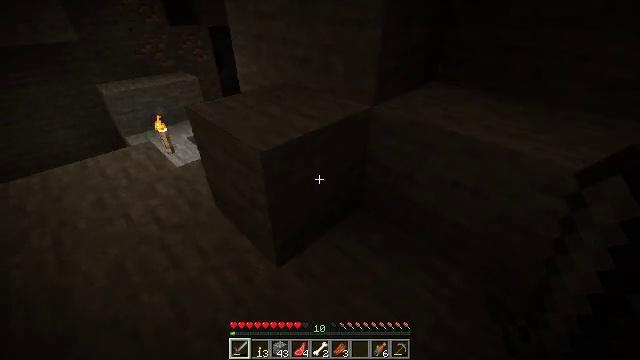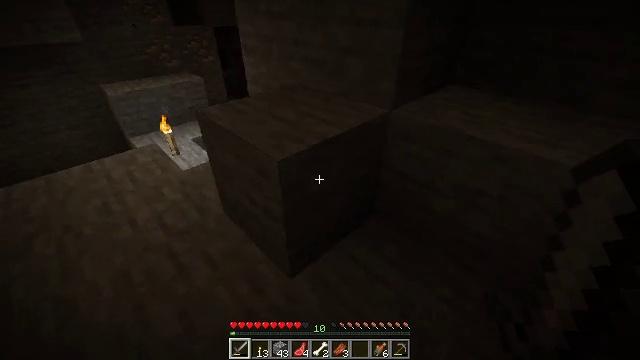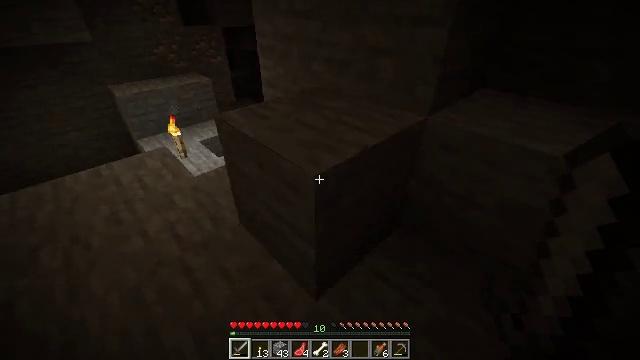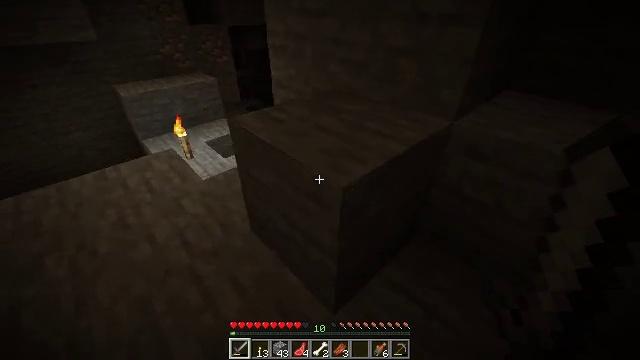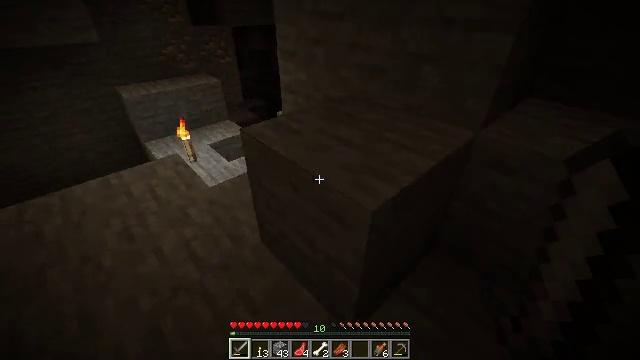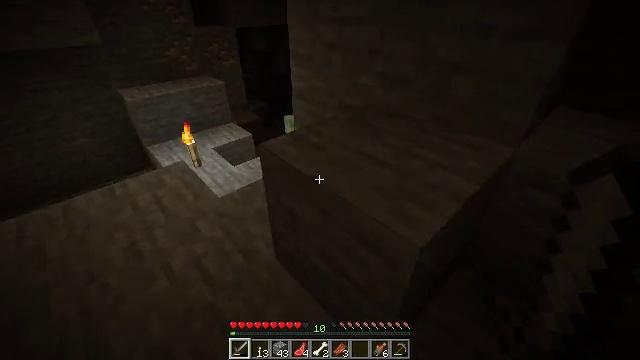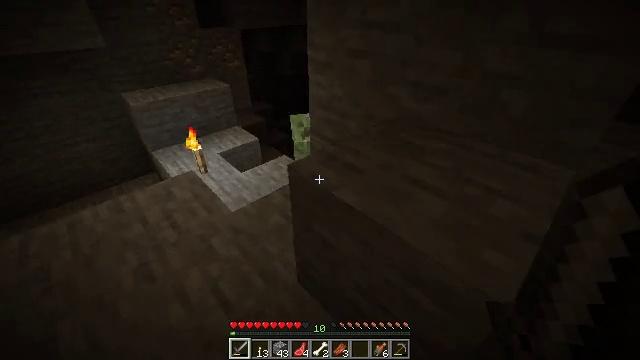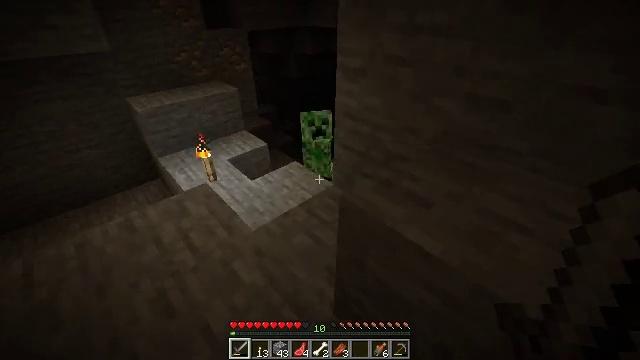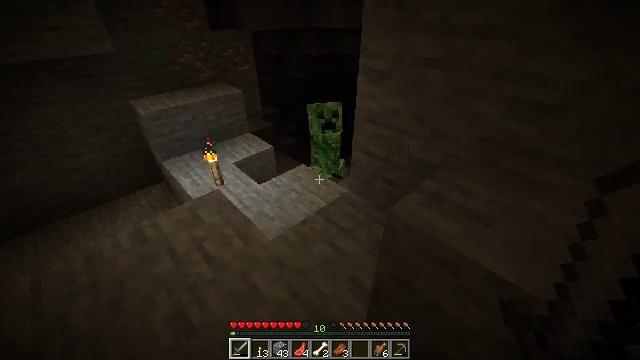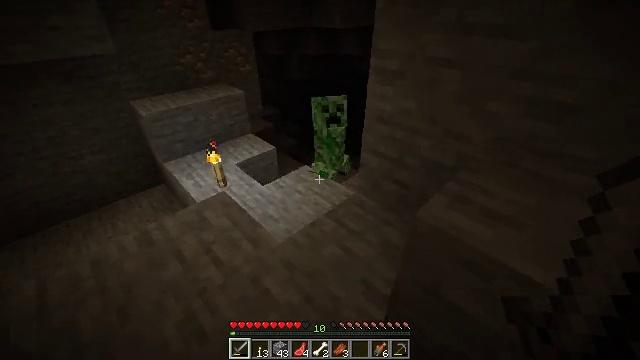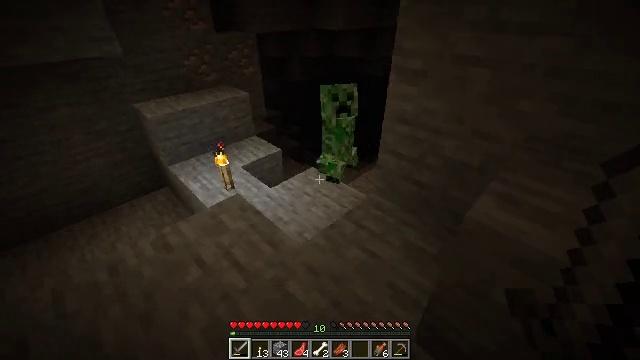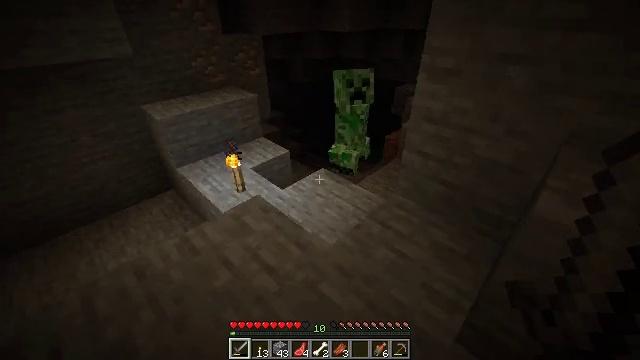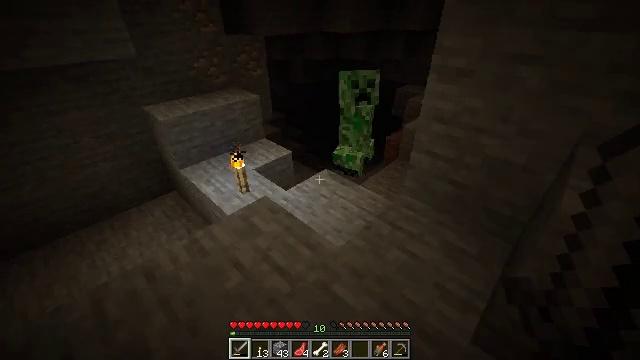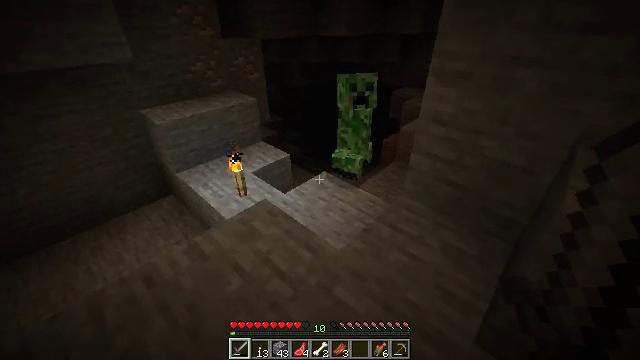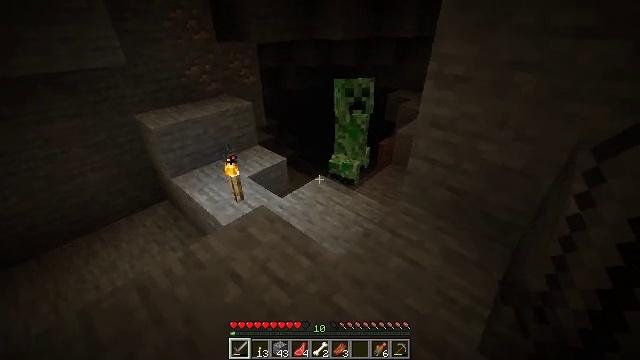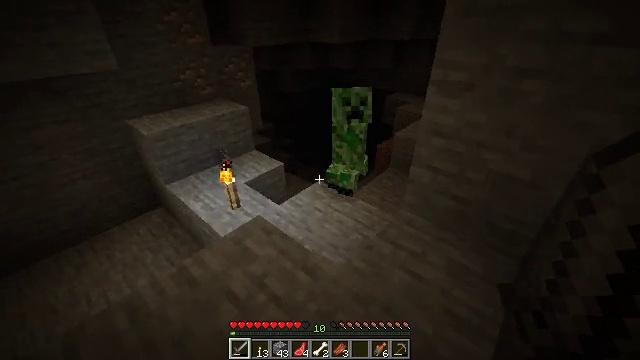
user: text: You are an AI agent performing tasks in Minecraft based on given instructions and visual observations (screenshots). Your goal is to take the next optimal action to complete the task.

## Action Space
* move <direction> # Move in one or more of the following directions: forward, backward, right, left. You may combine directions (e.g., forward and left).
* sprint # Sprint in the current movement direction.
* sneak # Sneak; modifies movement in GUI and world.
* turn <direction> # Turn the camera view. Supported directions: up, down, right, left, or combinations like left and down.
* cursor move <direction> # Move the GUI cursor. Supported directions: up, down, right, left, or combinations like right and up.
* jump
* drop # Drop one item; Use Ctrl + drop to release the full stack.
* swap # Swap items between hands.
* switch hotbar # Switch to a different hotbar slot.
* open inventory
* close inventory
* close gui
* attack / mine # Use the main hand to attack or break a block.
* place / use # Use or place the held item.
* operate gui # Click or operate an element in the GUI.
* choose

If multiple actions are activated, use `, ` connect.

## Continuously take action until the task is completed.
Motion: motion action
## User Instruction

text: Combat the creeper.
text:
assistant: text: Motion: move forward and move left
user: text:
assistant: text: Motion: move forward and move left
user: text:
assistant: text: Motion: move forward and move left
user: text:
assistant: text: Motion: move forward and move left
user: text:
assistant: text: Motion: move forward and move left
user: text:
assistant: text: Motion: move forward and move left
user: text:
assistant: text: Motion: move forward and move left
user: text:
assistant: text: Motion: move left
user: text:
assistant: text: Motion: move left
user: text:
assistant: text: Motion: move left
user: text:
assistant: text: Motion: no_op
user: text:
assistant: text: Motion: no_op
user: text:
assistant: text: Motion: no_op
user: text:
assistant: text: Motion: move forward, turn right
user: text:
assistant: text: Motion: move forward
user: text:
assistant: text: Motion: move forward
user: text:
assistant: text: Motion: move forward, turn right
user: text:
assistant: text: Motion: move forward, turn right
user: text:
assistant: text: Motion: turn right
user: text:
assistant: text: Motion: no_op
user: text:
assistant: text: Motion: no_op
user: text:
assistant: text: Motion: turn right
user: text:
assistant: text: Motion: attack / mine
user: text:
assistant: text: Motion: move back, attack / mine
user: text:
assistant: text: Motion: move back, turn left and down, attack / mine
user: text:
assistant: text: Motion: move back
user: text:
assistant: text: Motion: move back
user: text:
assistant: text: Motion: no_op